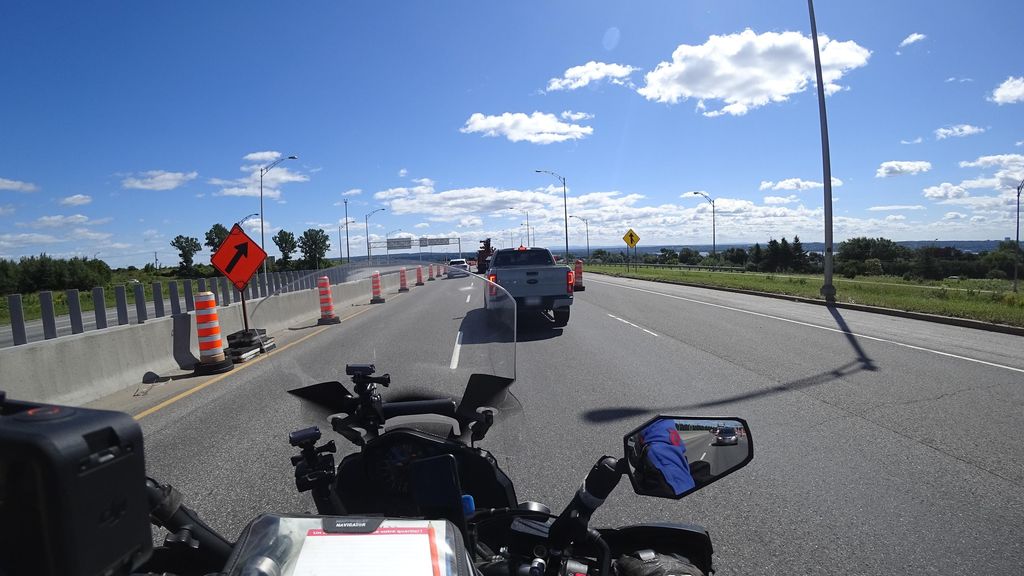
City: quebec_city